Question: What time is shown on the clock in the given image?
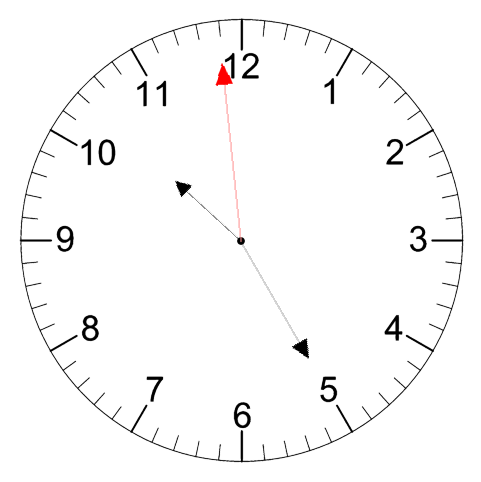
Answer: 10:24:59